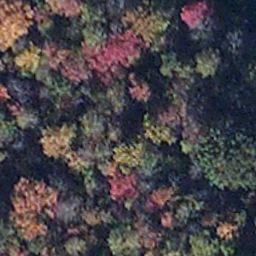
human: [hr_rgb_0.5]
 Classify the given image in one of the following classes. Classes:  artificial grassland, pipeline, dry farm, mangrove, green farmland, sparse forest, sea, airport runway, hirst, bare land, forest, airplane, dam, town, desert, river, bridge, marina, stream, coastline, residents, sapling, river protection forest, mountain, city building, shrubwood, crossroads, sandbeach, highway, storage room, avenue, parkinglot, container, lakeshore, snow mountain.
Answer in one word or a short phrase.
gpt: mangrove